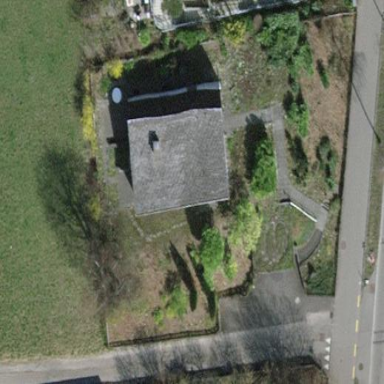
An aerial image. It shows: Detached building.